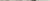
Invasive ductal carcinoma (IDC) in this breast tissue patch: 0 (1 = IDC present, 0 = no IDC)